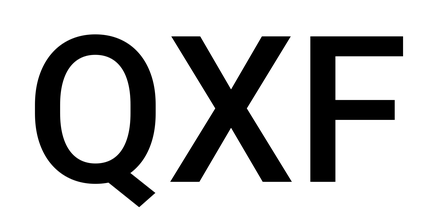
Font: Roboto_Medium